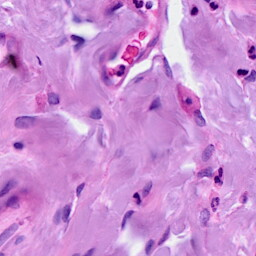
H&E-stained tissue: Breast